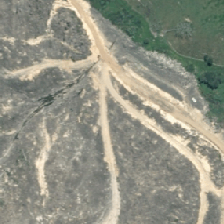
Land cover: harvested_forest